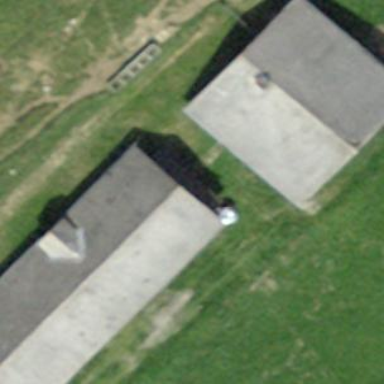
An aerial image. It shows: Farm auxiliary building.